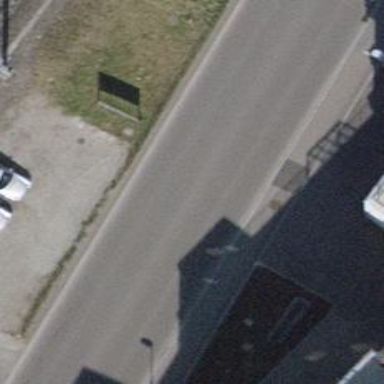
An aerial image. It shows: Pedestrian road.